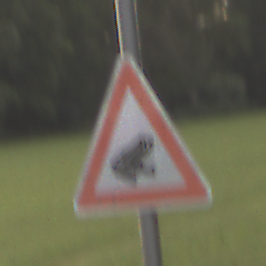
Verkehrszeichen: AmphibienwanderungLinks
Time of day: SunriseSunset
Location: Outdoor (Nature)
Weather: Clear
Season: NotSpecified
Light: Natural